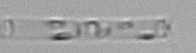
Label: Cerataulina_pelagica